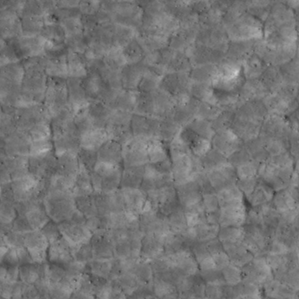
Label: non_frost